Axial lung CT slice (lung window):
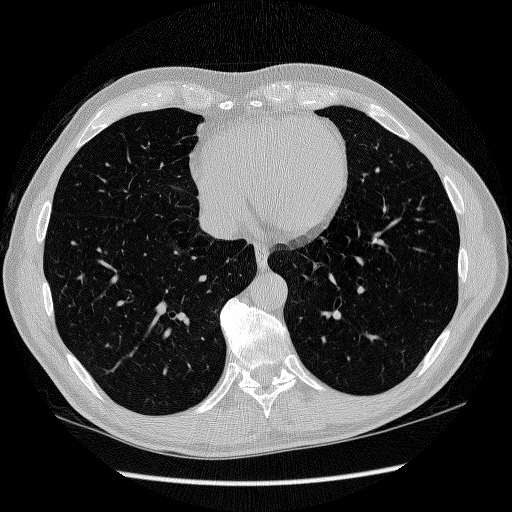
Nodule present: no